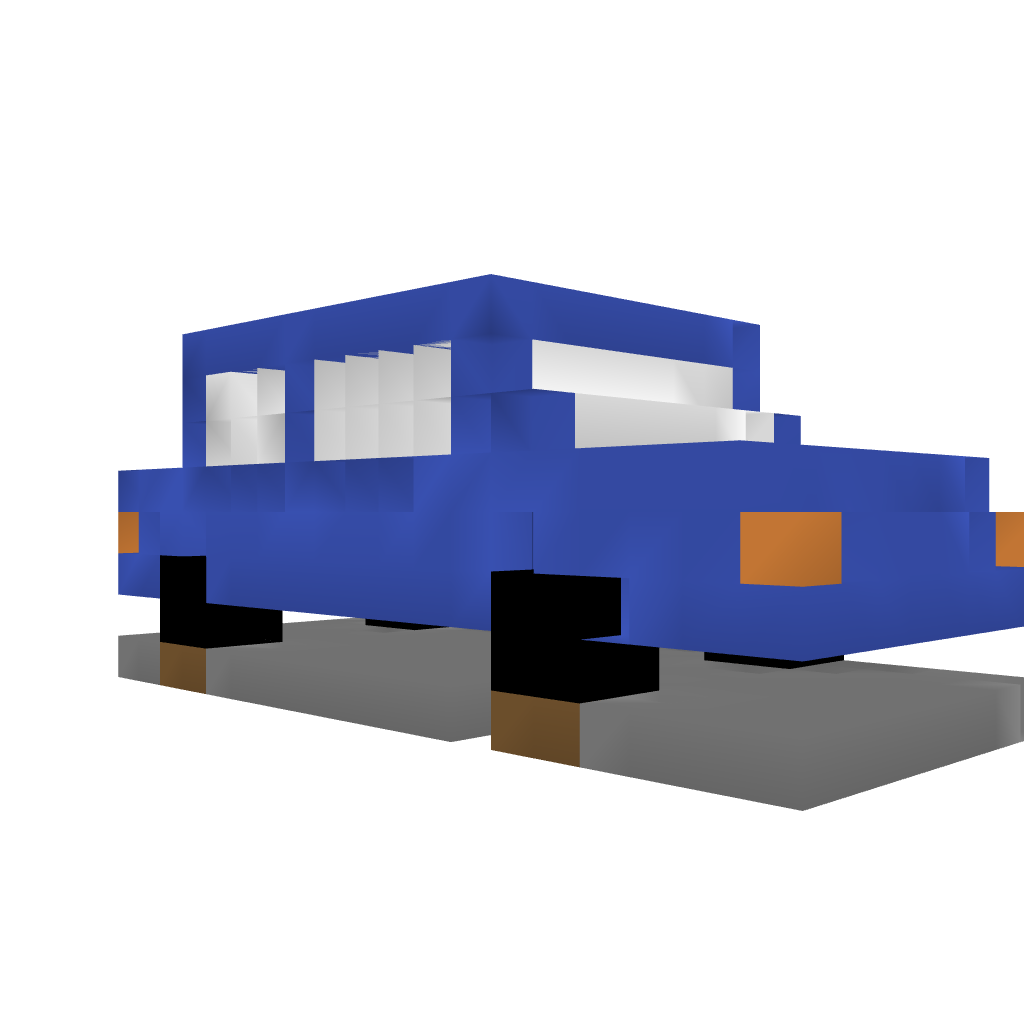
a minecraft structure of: Car House very high quality